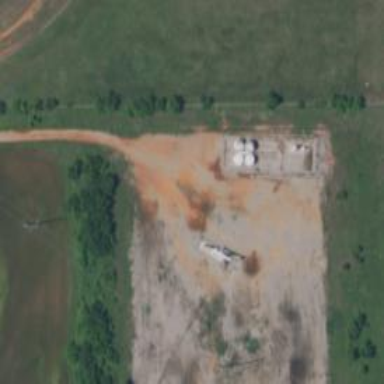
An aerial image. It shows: Storage tank with man-made structure.